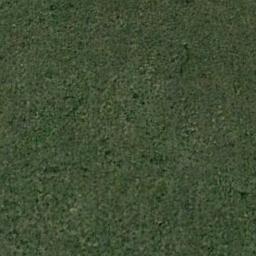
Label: meadow